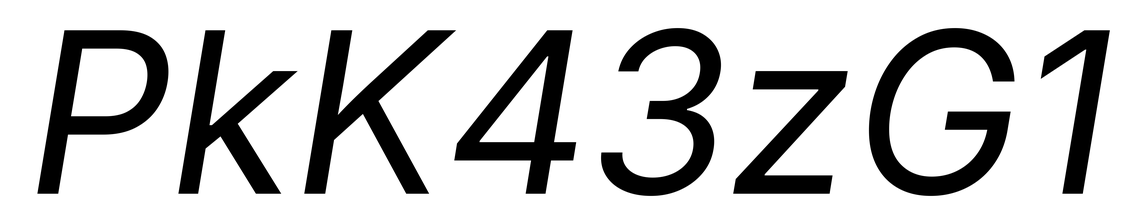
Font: Inter-Italic_Italic